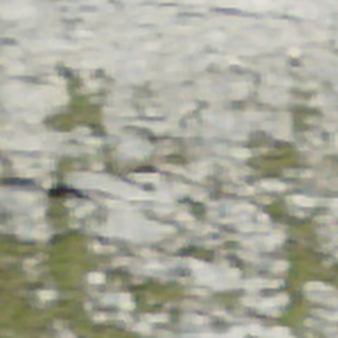
Label: other